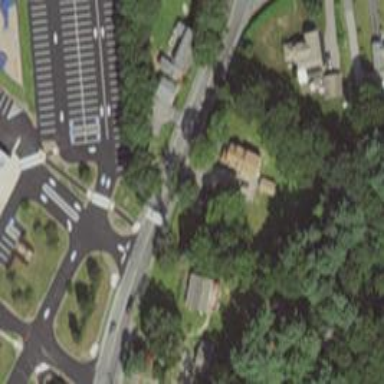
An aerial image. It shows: Marked road crossing.